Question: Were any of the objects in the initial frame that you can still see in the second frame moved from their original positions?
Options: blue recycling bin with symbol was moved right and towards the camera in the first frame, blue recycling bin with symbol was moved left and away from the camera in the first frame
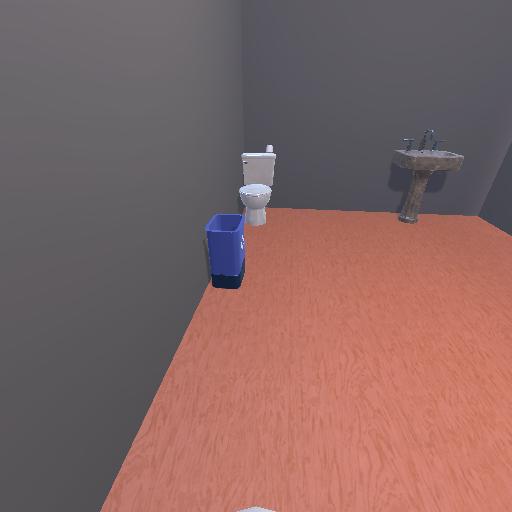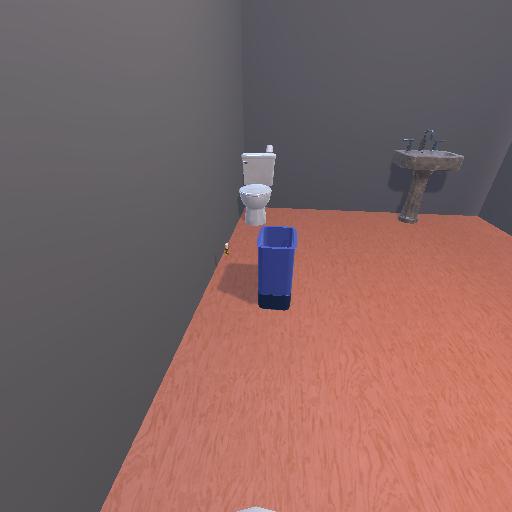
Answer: blue recycling bin with symbol was moved right and towards the camera in the first frame